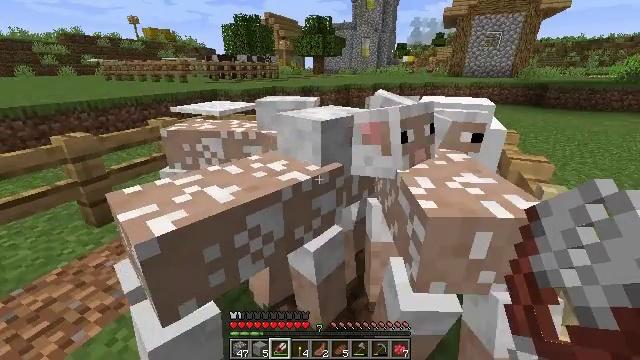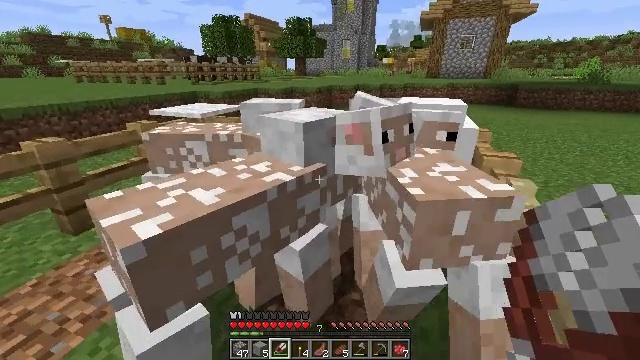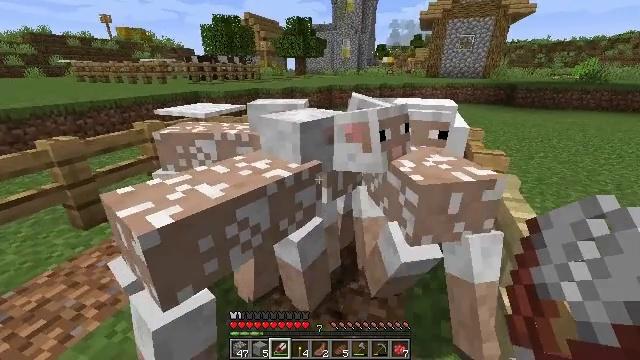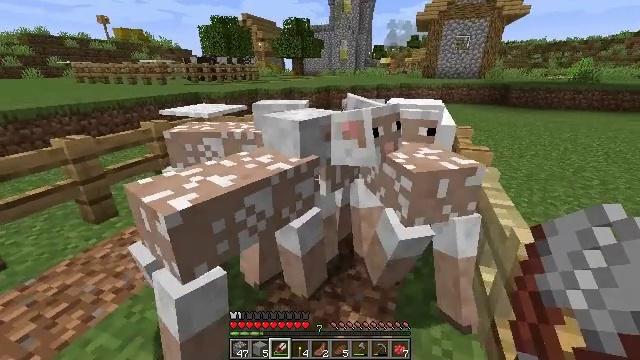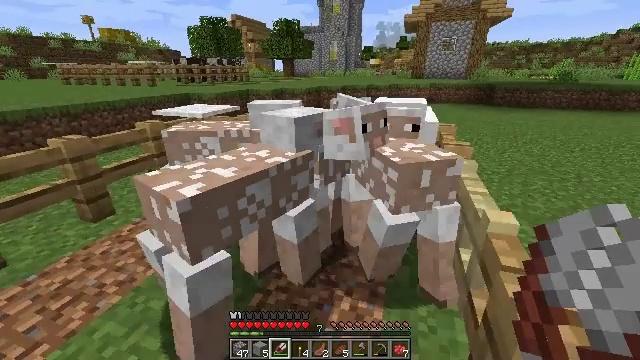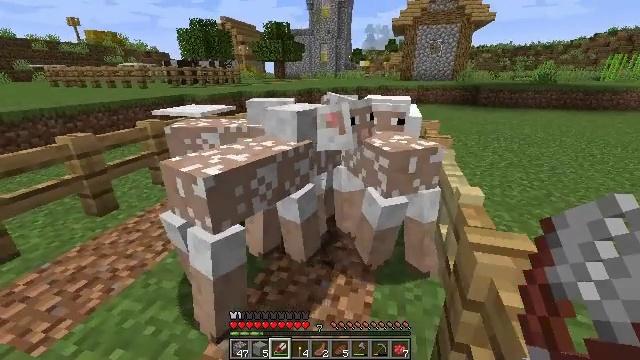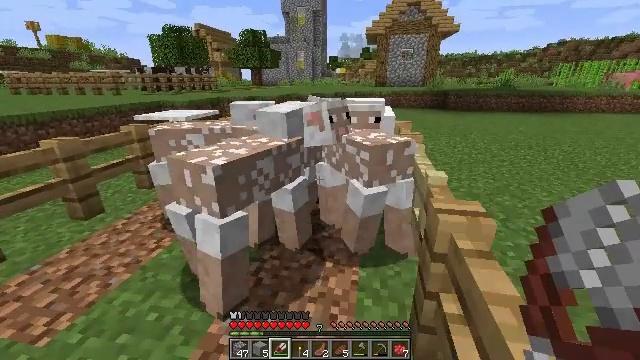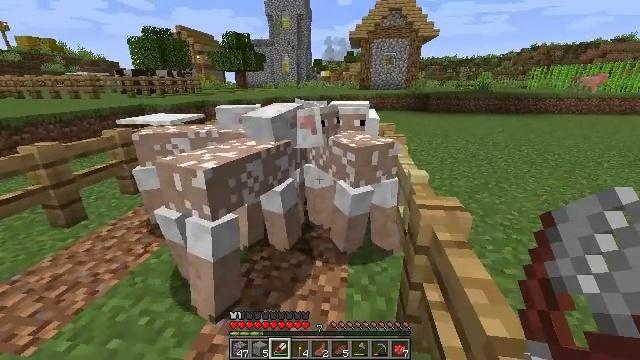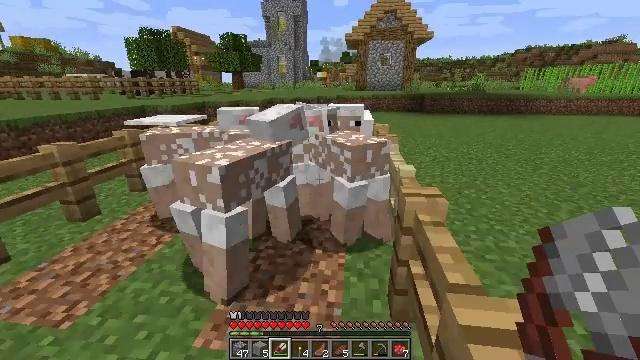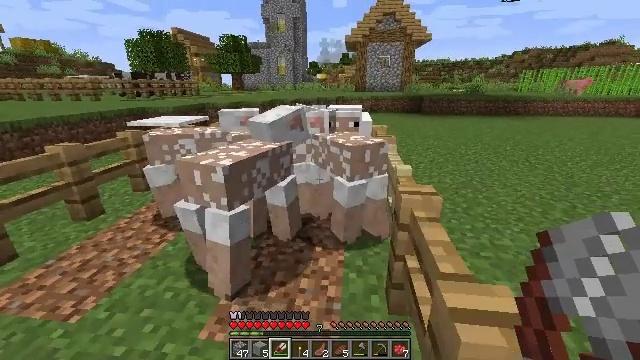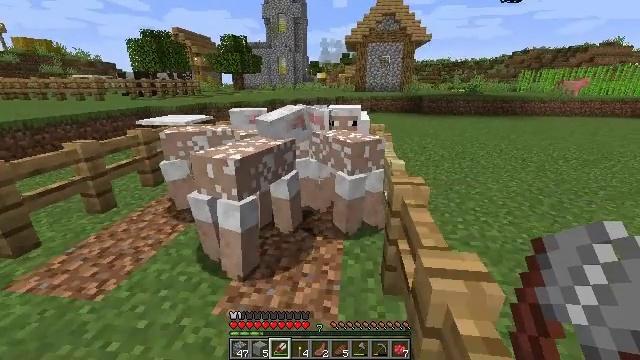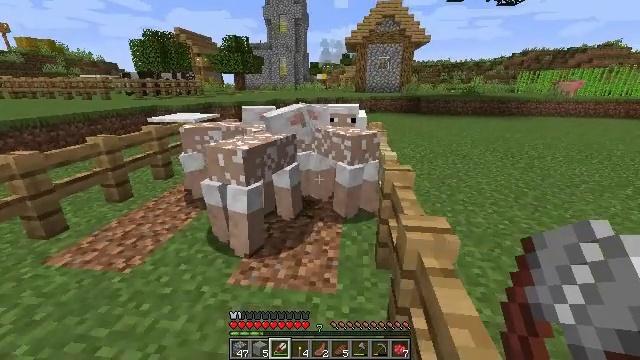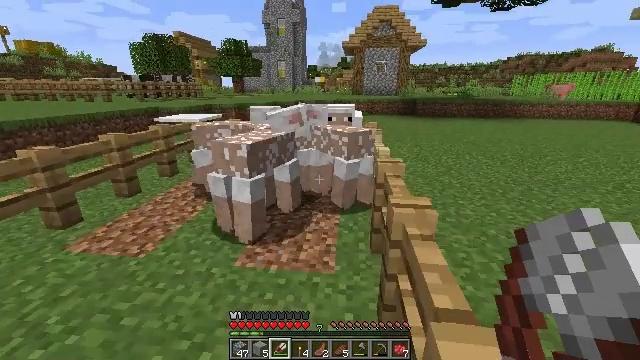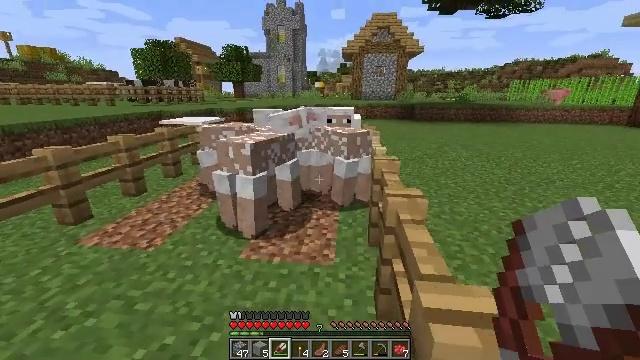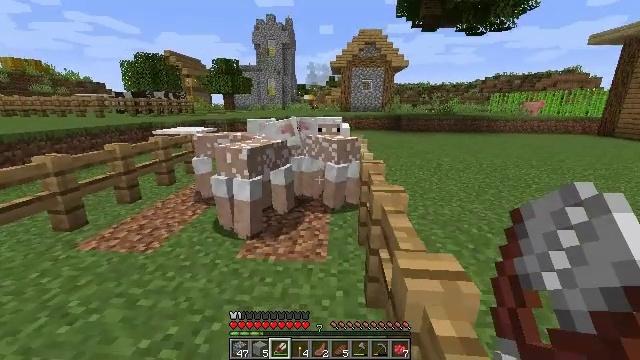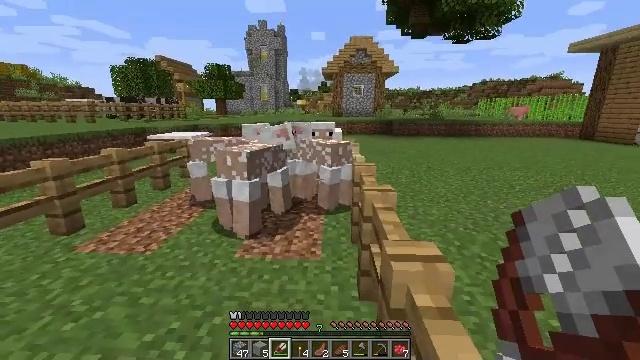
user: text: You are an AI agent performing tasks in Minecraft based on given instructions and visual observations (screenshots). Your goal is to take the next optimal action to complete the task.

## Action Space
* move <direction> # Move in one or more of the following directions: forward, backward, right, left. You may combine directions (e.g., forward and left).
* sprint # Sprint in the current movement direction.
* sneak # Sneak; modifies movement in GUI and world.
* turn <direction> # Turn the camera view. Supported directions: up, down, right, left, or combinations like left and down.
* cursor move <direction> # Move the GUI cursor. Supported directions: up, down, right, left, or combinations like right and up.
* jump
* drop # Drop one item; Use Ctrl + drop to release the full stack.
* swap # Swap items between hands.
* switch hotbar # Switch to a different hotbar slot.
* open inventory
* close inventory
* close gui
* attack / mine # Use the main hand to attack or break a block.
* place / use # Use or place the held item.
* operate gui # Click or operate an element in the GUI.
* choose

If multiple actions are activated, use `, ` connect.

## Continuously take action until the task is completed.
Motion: motion action
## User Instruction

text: Use the crafting grid to craft an iron door.
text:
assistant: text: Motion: move back, turn right
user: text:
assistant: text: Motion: move back
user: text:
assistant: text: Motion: move back
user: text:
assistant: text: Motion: move back, turn right
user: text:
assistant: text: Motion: move back, turn right
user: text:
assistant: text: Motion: move back, turn right and up
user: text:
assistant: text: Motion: move back, turn right
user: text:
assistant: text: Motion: move back
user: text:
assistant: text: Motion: move back
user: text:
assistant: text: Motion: move back
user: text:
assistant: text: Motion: move back
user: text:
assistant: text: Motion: move back
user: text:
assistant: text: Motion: move back
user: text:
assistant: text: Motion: move back, turn right and up
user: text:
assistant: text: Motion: turn right and up
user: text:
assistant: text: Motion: turn right
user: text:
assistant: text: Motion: no_op
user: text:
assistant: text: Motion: no_op
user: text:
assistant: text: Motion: no_op
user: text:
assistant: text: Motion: move forward, turn right and up
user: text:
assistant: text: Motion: move forward
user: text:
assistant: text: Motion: move forward
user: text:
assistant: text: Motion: move forward
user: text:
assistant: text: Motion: move forward
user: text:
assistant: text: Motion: move forward
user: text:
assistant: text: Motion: move forward
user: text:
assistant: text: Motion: move forward
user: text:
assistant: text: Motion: move forward
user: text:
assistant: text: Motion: move forward
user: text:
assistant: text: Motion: move forward